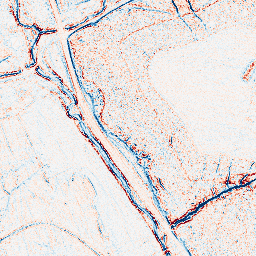
Category: edge_preserving
Decomposition family: bilateral
Decomposition parameters: d: 5
sigma_color: 75
sigma_space: 100
Upsampling method: regularized
Upsampling parameters: scale: 4
lambda_reg: 0.001
Upsampling scale: 4